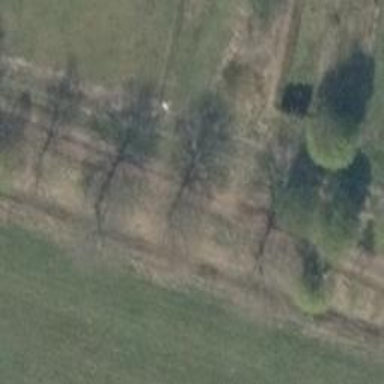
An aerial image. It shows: Row of deciduous broadleaved trees.